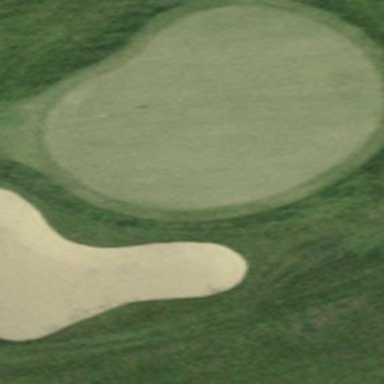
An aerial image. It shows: Picturesque green golfing area with grass land use.